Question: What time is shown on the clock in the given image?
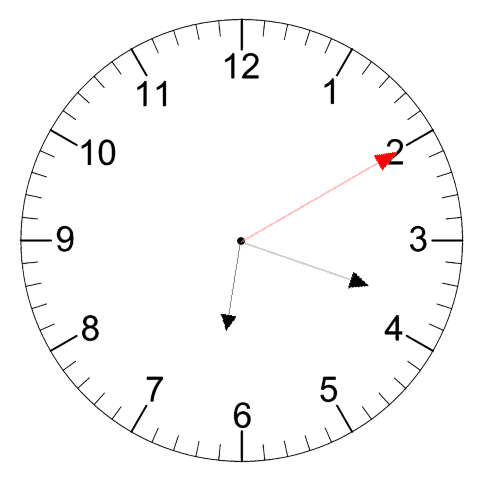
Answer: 06:18:10